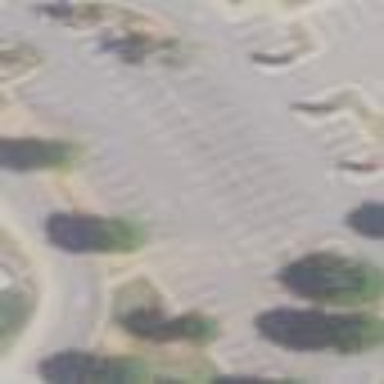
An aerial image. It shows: Parking area.